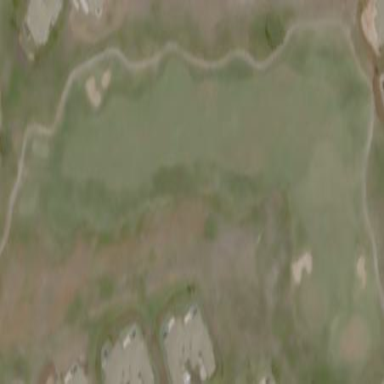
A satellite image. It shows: Golf course surrounded by greenery.